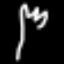
Label: fork